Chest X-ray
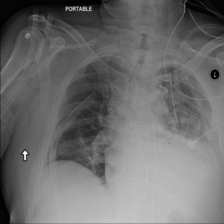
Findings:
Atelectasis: negative
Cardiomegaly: negative
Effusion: negative
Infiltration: negative
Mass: negative
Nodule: negative
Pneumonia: negative
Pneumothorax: negative
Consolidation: negative
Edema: negative
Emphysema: negative
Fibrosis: negative
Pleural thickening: negative
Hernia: negative